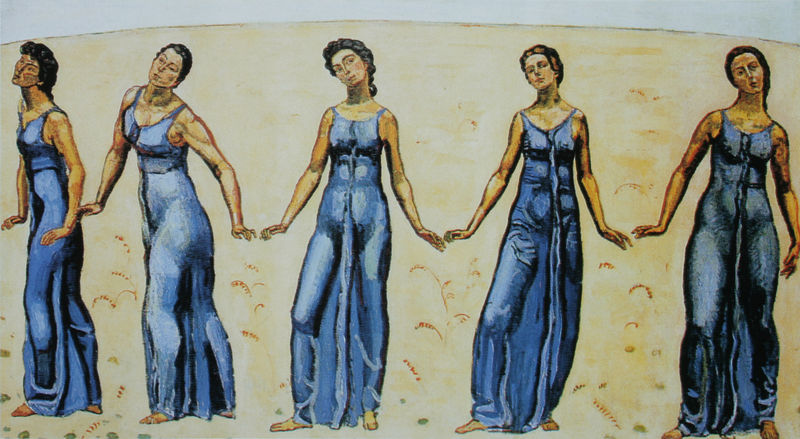
Titel: Blick in die Unendlichkeit
Künstler: Ferdinand Hodler
Standort: Winterthur
Institution: Kunstmuseum
Schlagwörter: blau, gemälde, hand, himmel, körper, schatten, frauen, gelb, grün, sand, bewegung, braun, brust, damen, frau, frisur, grau, haar, hell, kleid, kleider, köpfe, licht, mitte, schwarz, gras, wiese, beige, tanz, gesichter, wand, arme, blicke, falten, gesicht, lang, präsentation, steine, fünf, hände, feld, gräser, horizont, nass, flach, sträucher, figur, haare, lange haare, gesang, pflanzen, tanzen, tänzerinnen, frontal, bewegen, brüste, füße, strand, düne, figuren, muskeln, sport, schmal, lehmbruck, freude, abstrahiert, muskulös, barfuss, schwarze, motiv, kontur, reihe, hodler, muskel, durchsichtig, trägerkleid, makart, fresko, wien, muscheln, ähren, reigen, drehung, sportler, träger, abfolge, schiele, matisse, ewigkeit, gesamtansicht, wiede, totale, unendlichkeit, blaues kleid, badekleid, durcsichtig, ffaltenwurf, halbe, 5, feueralarm